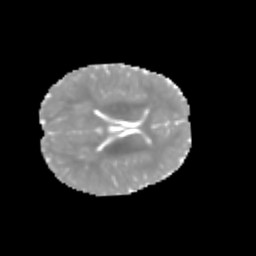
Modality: MD
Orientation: axial
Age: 7
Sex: male
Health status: healthy